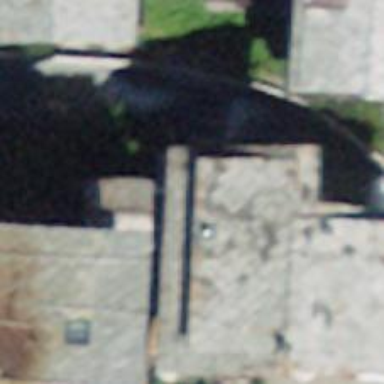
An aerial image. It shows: Concrete steps.